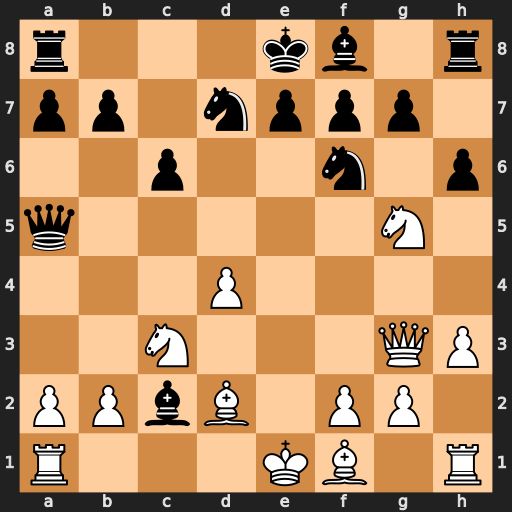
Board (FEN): r3kb1r/pp1nppp1/2p2n1p/q5N1/3P4/2N3QP/PPbB1PP1/R3KB1R
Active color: w
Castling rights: KQkq
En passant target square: -
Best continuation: Nb5 Qxb5 Bxb5